Question: I am trying to apply a .
I tried to implement what I've found <URL>, but the result wasn't acceptable.
I wanted something like this:

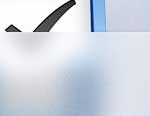
Answer: A good tutorial about CoreImage is here, showing how to apply filters and more:
<URL>
So after a little bit of research, I ended up discovering that the Core Image for the iOS is still incomplete, when comparing to the OS X version of the library. So I googled a lot, and I find two solutions, one of them more simple, and the other much wider and complex library.
- The simple and short solution: <URL>
So, for example, in a few lines I can get the result I want (where originalImage is the UIImage to apply the effect):
'''
GPUImageGaussianBlurFilter *blurFilter = [[GPUImageGaussianBlurFilter alloc] init];
blurFilter.blurSize = 2;
UIImage *blurImage = [blurFilter imageByFilteringImage:resizedImage];
'''
After Apple announced iOS 7, some developers found a workaround to do the same that Apple did in the default iOS apps, as Apple didn't provide an API for that. <URL> However, bear in mind that it depends on the iOS 7 SDK in order to work, and it can be risky if Apple changes UIToolbar.
Apple mentioned, at WWDC 2013 (Session 226 - Implementing Engaging UI on iOS) they would provide a category class on UIImage, called (I googled it, <URL> in a frame.
Finally, on iOS 8, Apple released new classes that can do live blur easily. With 'UIVisualEffect' and 'UIVisualEffectView', you can quickly add live blur to your apps. <URL>: